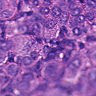
Metastatic tissue present: yes